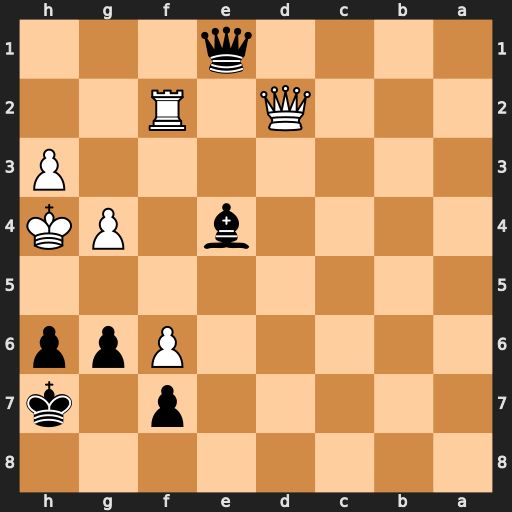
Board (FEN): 8/5p1k/5Ppp/8/4b1PK/7P/3Q1R2/4q3
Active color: b
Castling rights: -
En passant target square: -
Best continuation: Qg1 Re2 g5+ Qxg5 hxg5+